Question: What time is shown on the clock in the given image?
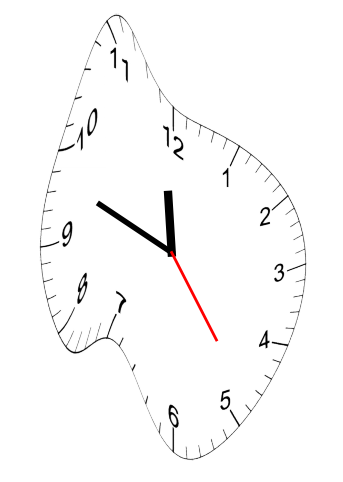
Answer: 11:48:24